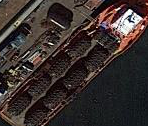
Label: Cargo_ship